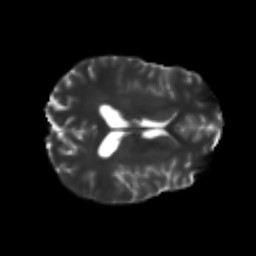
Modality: T2w
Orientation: axial
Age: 23
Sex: male
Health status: healthy
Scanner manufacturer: philips
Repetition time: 7.386 s
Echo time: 0.08599 s